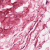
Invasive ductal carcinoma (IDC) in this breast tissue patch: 0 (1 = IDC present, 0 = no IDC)